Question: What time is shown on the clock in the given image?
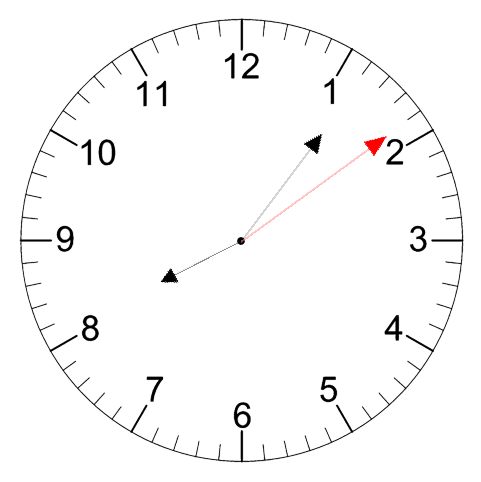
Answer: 08:06:09